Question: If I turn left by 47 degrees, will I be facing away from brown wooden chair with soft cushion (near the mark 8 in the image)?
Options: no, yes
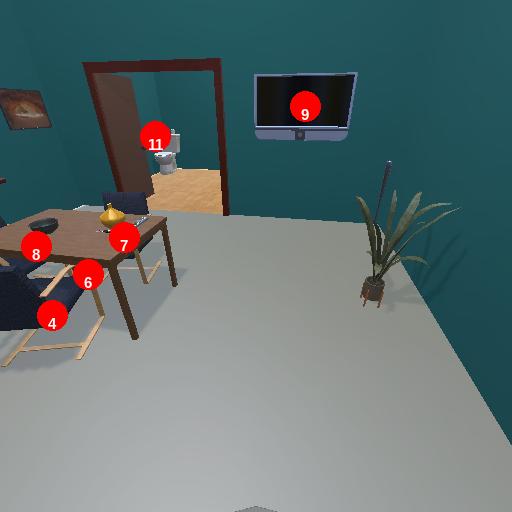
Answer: no